Question: I have trained a Neural Network as shown below:

'net.b' returns two values:
'''
<25x1 double>
0.124136217326482
'''
'net.IW' returns two vaulues:
'''
<25x16 double>
[]
'''
'net.LW' returns the following:
'''
[] []
<1x25 double> []
'''
I am assuming that new.LW returns the weights of the 25 neurons in the single hidden layer.
I don't understand what net.IW returns and where they get the number 16.
Please help!
Added Training Code
'''
netJan = newff(trainX', trainY', networkConfigJan, {'tansig','purelin'},'trainlm');
netJan.trainParam.goal = 1e-9;
netJan.trainFcn = 'traingda';
netJan = train(netJan, trainX', trainY');
'''
Dimensions
- -
After this code, I go on to perform predictions with only 10 input columns, so the other 6 are something completely internal.
What I am expecting:
25x1 array telling me the value of each neuron in the hidden layer.
10x25 array telling me the weight of each 'line' going from input layer to hidden layer.
25x1 array telling me the weight of each 'line' going from hidden layer to output layer.
EDIT 2:
'''
net = feedforwardnet( [25] );
net = train( net, trainX', trainY' );
size( net.IW{1}' ) % 10 x 25 , Yay!
net = newff(trainX', trainY', [25]);
net = train(net, trainX', trainY');
size( net.IW{1}' ) % 16 x 25, How is this possible?
'''
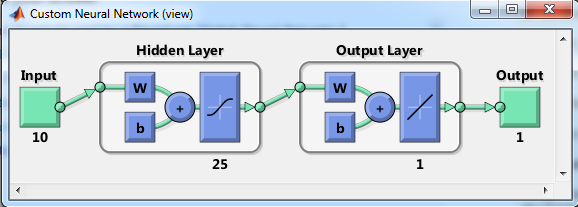
Answer: Your data simply has 'NaN' values in col 1,2,3,8,9, and 10.
'''
>> sum( isnan( trainX ) )
ans =
3 3 3 0 0 0 0 1 1 1
'''
I filtered the results and got these results which make sense.
'''
>> goodX = trainX( sum( ~isnan( trainX ), 2 ), : );
>> goodY = trainY( sum( ~isnan( trainX ), 2 ), : );
>> netJan = newff(goodX', goodY', [25], {'tansig','purelin'},'trainlm');
>> size( netJan.IW{1}' )
ans =
10 25
>> size( netJan.LW{2,1}' )
ans =
25 1
'''
Suppose you setup a NN like this.
'''
% Dummy NN
trainX = rand(2153,10);
trainY = rand(2153,1);
net = feedforwardnet( [25] );
net = train( net, trainX', trainY' );
'''
You should use 'feedforwardnet' instead of 'newff'.
> Obsoleted in R2010b NNET 7.0. Last used in R2010a NNET 6.0.4.The recommended function is feedforwardnet.
Note that my call generates a similar NN to the following call for NN initialization.
'''
netJan = newff(trainX', trainY', [25], {'tansig','purelin'},'trainlm');
netJan.trainParam.goal = 1e-9;
netJan.trainFcn = 'traingda';
netJan = train(netJan, trainX', trainY');
'''
> 25x1 array telling me the value of each neuron in the hidden layer.
You simply need to propagate the input/neuron values to get this
> 10x25 array telling me the weight of each 'line' going from input layer to hidden layer.
'''
net.IW{1}
'''
> 25x1 array telling me the weight of each 'line' going from hidden layer to output layer.
'''
net.LW{2,1}'
'''
To test the sizes:
'''
>> size( trainX )
ans =
2153 10
>> size( trainY )
ans =
2153 1
>> size( net.IW{1}' )
ans =
10 25
>> size( net.LW{2,1}' )
ans =
25 1
'''
Training window

Network view